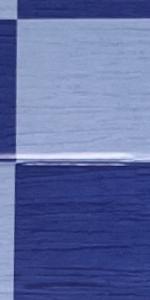
Label: Empty